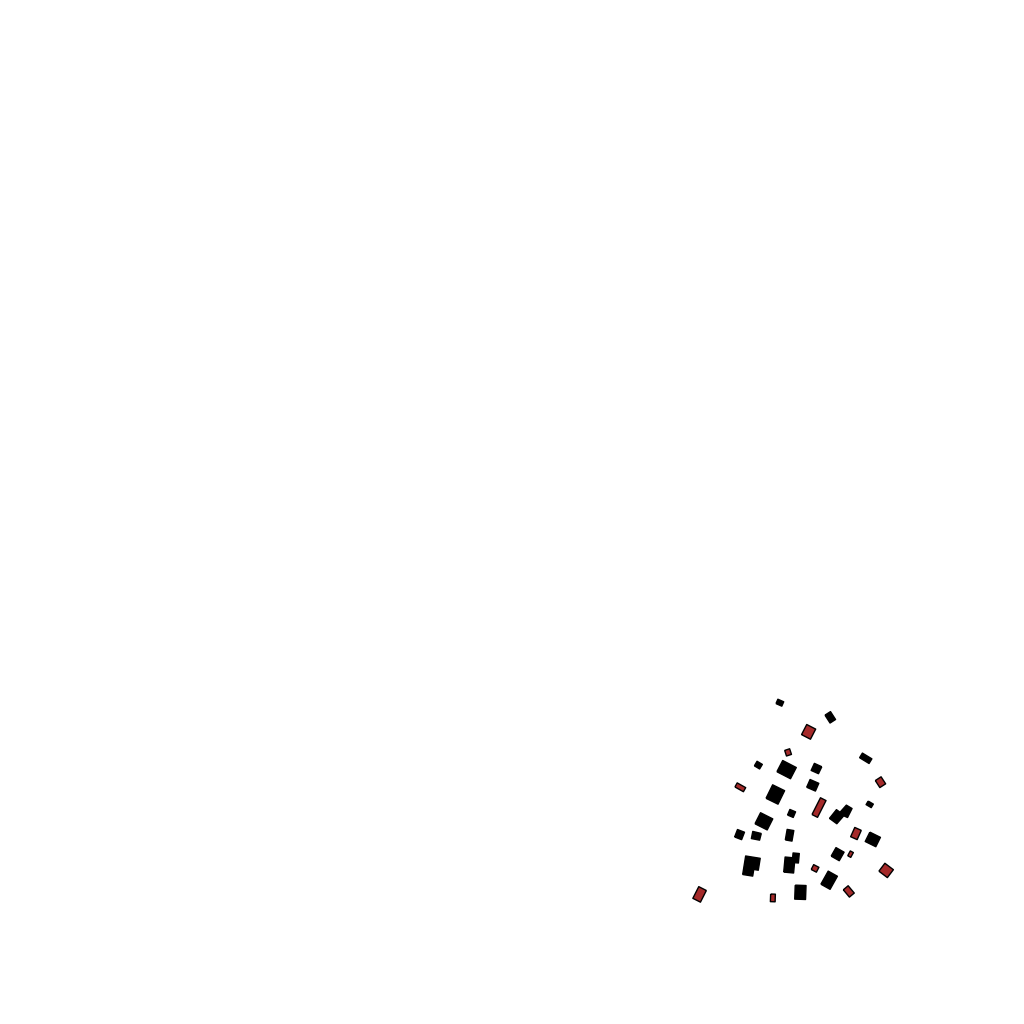
Tags: overhead vector_map, recreation, individual_rise, low_rise, density_1, Building, Facility, 1.0 km²